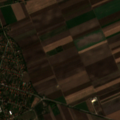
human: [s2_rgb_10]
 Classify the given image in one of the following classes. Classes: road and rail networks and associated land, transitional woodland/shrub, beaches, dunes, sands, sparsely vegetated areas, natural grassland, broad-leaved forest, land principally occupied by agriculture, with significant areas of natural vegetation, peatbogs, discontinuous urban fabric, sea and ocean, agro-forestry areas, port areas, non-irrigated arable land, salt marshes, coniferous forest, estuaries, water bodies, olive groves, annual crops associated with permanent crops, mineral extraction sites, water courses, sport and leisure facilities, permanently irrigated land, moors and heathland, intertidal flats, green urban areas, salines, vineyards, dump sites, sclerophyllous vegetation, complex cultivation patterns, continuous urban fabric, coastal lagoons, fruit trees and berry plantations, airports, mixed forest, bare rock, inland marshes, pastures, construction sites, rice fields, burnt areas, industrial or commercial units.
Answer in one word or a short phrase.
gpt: discontinuous urban fabric, non-irrigated arable land, complex cultivation patterns